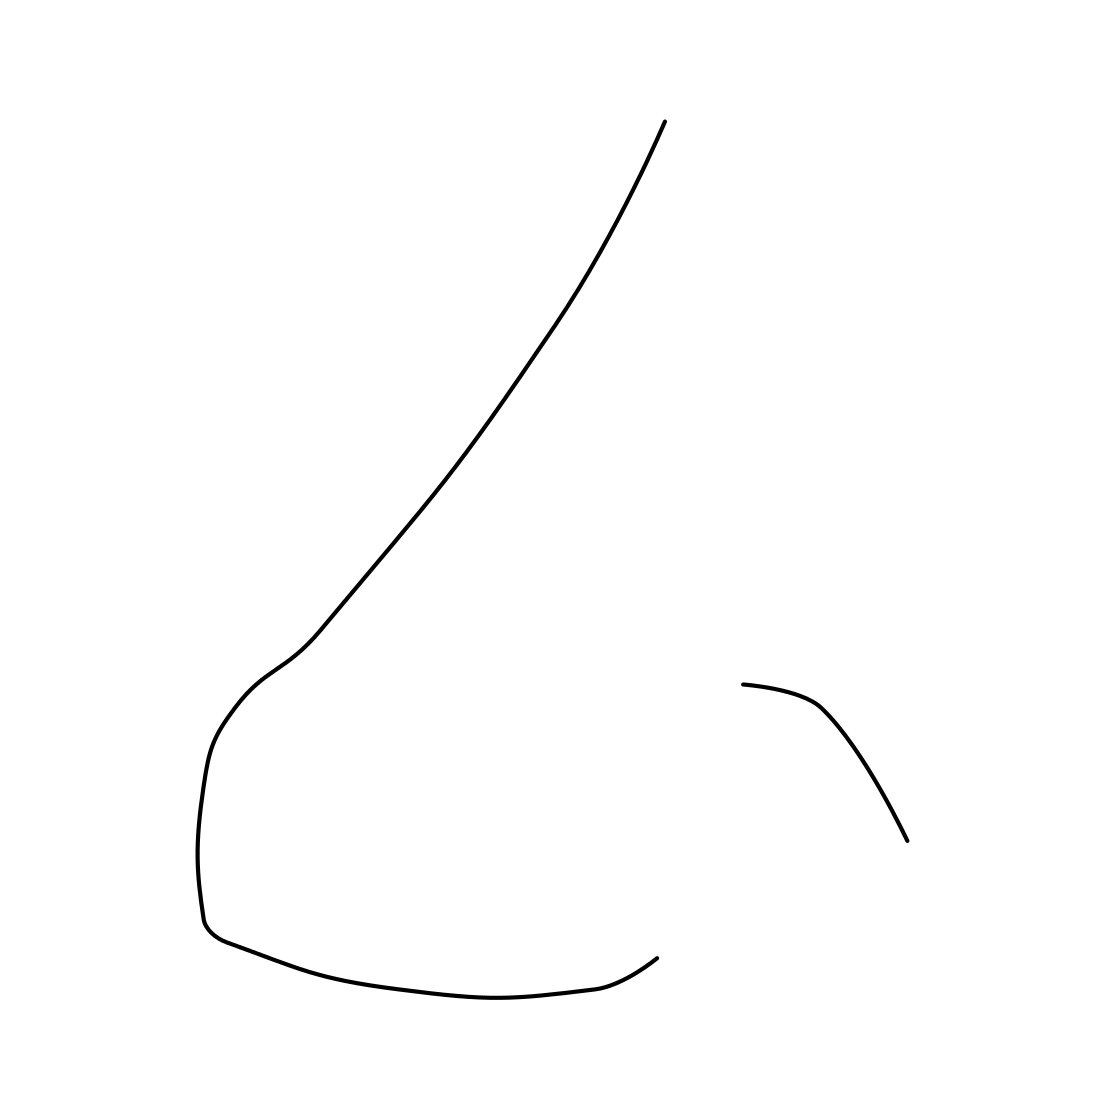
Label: nose